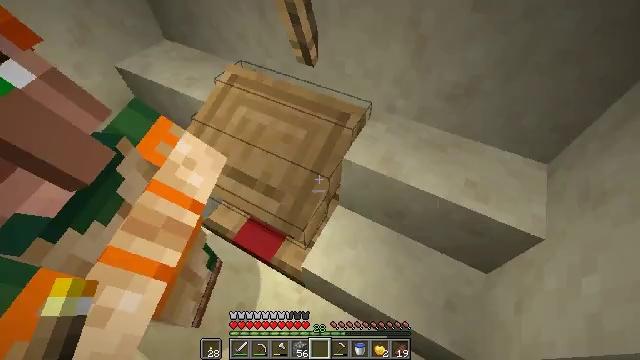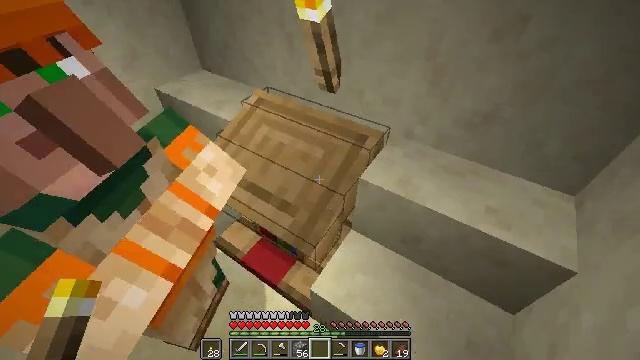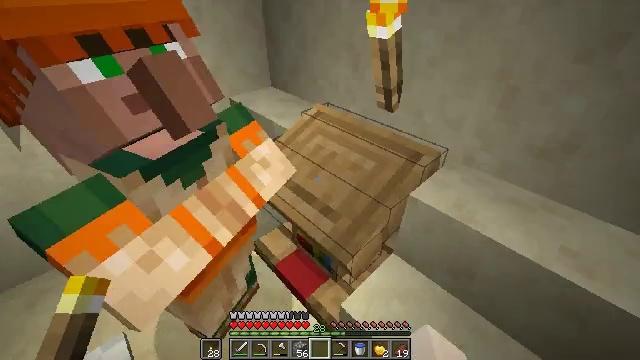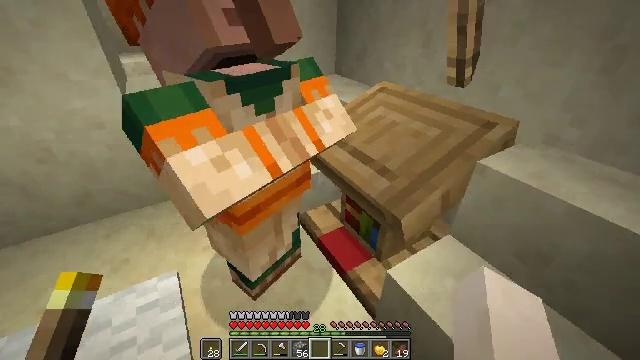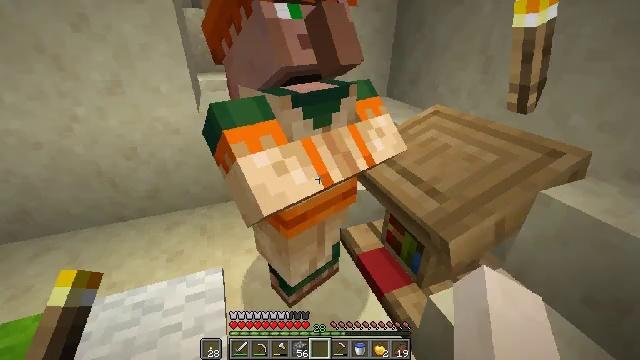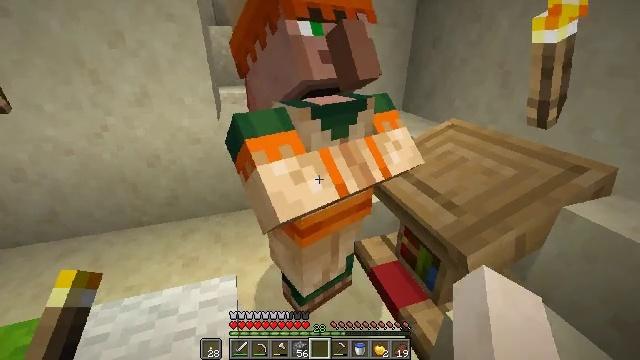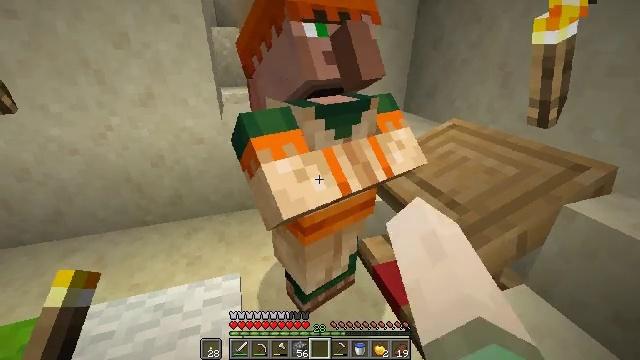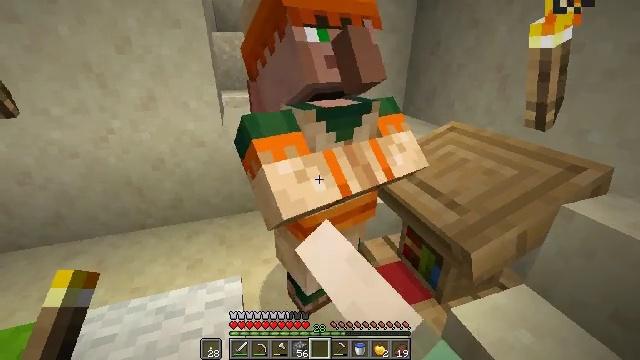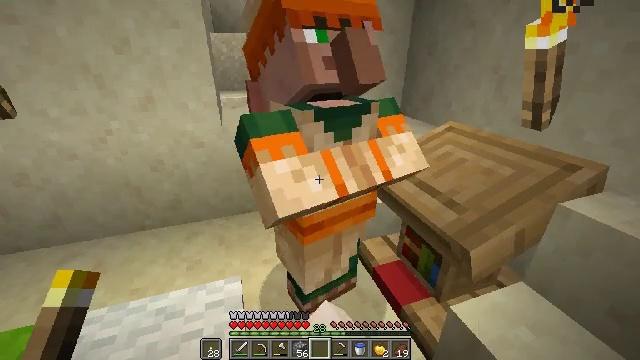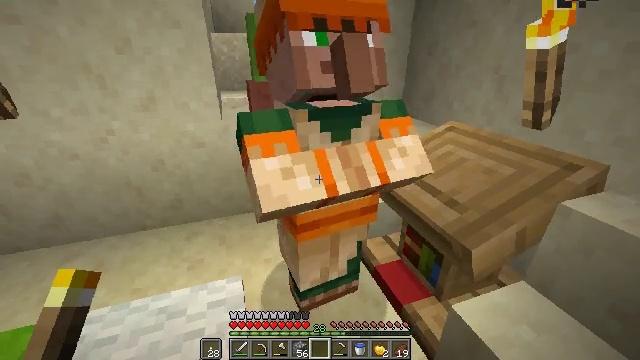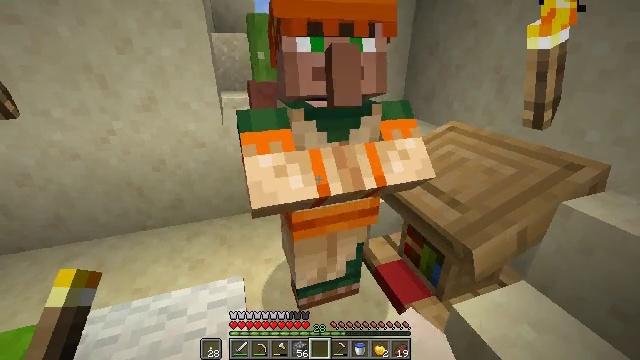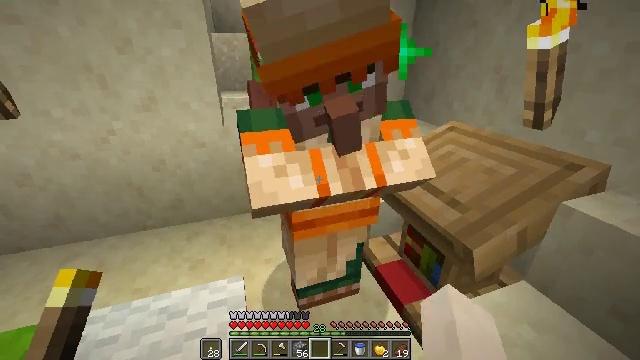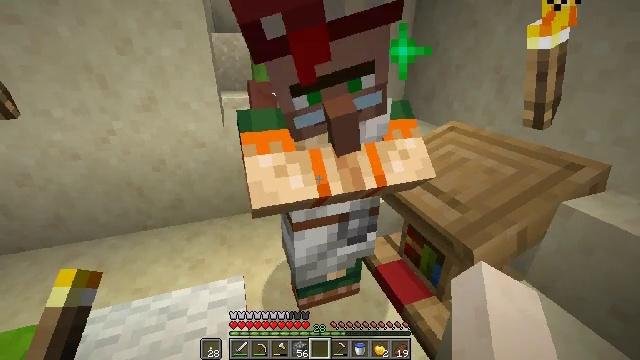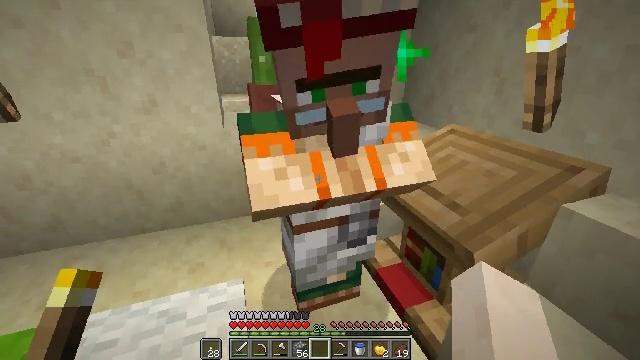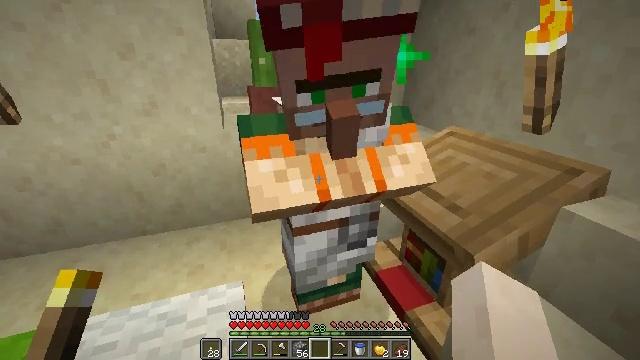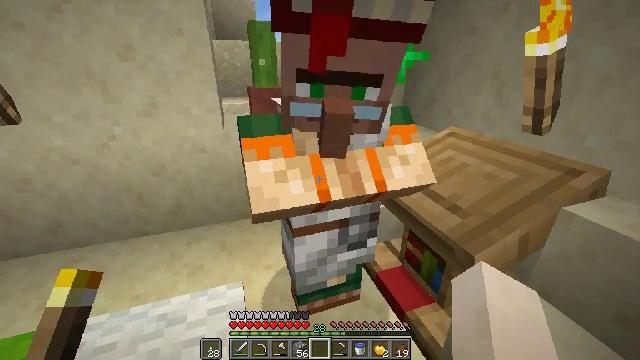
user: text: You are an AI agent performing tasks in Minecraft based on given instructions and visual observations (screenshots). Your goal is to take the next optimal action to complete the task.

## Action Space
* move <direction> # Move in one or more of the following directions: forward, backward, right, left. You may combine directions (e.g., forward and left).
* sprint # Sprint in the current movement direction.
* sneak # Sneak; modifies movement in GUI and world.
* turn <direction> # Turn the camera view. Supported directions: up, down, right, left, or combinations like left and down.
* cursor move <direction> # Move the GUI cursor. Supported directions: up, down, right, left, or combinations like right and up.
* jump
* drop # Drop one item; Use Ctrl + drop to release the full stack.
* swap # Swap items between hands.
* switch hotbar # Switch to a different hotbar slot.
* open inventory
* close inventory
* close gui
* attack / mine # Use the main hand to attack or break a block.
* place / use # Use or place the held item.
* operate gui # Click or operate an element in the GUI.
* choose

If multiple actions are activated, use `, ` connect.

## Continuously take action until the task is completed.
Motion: motion action
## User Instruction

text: Reclaim bookshelf materials.
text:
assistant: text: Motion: move back, turn left and up
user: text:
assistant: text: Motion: turn left and up
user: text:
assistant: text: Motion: turn left and up
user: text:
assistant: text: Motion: turn left and up
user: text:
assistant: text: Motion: turn left and up, use / place
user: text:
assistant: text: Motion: use / place
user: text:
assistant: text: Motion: use / place
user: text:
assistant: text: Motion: no_op
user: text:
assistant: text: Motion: no_op
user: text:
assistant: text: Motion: no_op
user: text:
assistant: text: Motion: no_op
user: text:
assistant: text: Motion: no_op
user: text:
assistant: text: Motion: no_op
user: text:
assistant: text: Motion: no_op
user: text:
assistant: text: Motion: no_op
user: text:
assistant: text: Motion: no_op
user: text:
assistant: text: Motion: no_op
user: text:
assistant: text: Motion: no_op
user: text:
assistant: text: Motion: no_op
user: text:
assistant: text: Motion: no_op
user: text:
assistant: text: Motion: use / place
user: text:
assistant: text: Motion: use / place
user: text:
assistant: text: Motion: use / place
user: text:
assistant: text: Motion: no_op
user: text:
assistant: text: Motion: no_op
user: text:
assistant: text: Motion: open gui
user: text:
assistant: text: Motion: no_op
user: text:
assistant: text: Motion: no_op
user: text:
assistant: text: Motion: no_op
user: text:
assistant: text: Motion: no_op